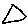
Label: triangle